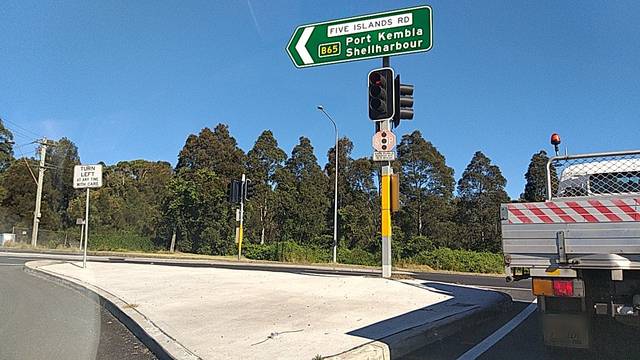
Region: Australia
Coordinates: -34.473, 150.887